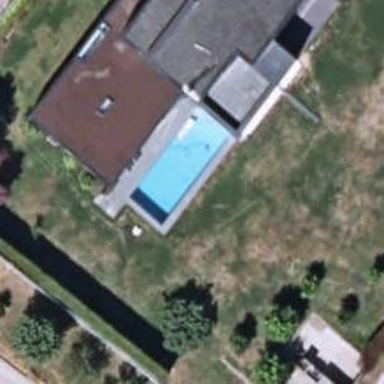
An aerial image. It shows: Swimming pool located in leisure land.